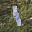
Label: 1